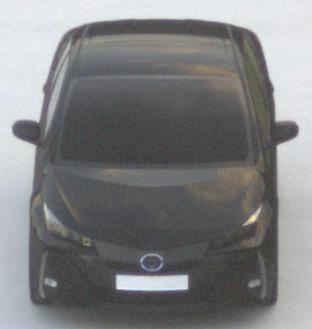
Make: Toyota
Model: Prius 1.8 Plug-In Hybrid
Detailed model: Prius (XW5) Plug-In
Model produced from: 2019/07
Model produced until: 2020/07
Doors: 5
Color: black
Road condition: dry road
Daytime: sunrise or sunset
Contrast: low contrast